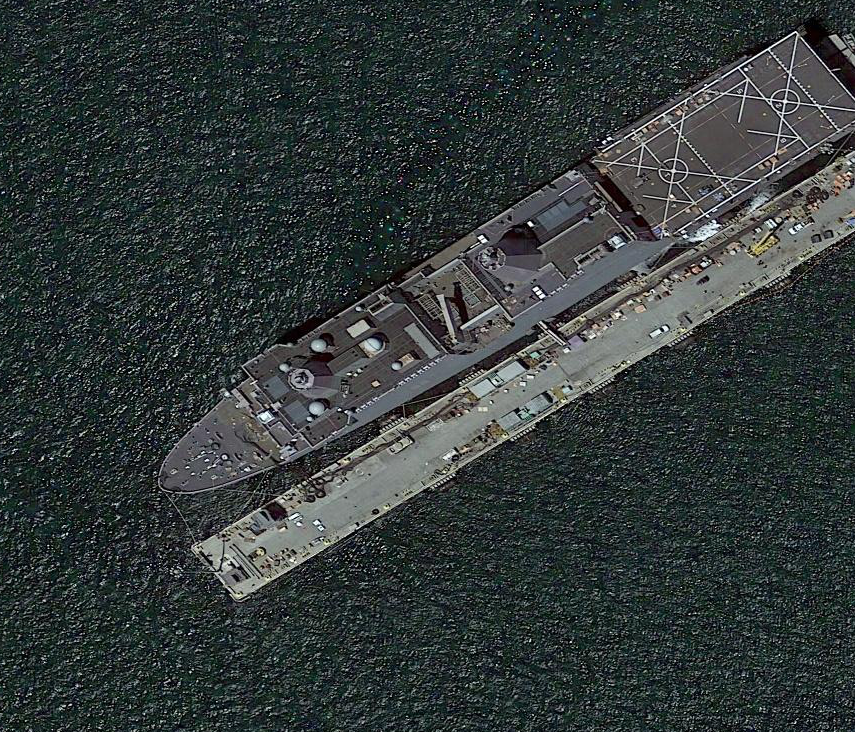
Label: San_Antonio-class_transport_dock